Question: I'm having difficulty returning data from my service to my view in AngularJS. Here is what I have at the moment. I also tried something like this, but had the same result. <URL>
Controller
'''
.controller('ClassCtrl', ['$scope', '$stateParams', 'ClassService', function($scope, $stateParams, ClassService) {
$scope.data = ClassService.getClass($stateParams.siteID, $stateParams.classDate, $stateParams.classID);
$scope.$apply(); // I thought this my do it?
}])
'''
Service
'''
.factory('ClassService', ['$http', function ($http) {
return {
getClass: function(parm1, parm2, parm3) {
var classData = {};
var url = 'http://somesoapservice.com';
var sr = '<?xml version="1.0" encoding="UTF-8"?>' +
'<soap:Envelope xmlns:soap="http://schemas.xmlsoap.org/soap/envelope/" xmlns:xsd="http://www.w3.org/2001/XMLSchema" xmlns:xsi="http://www.w3.org/2001/XMLSchema-instance">' +
'moresoapstuff' +
'</soap:Body>' +
'</soap:Envelope>';
$http({
method: 'POST',
url: url,
data: sr,
headers: {
'Content-type': 'text/xml',
'SOAPAction': 'http://somesoapservice/soapaction'
}
}).
success(function (data, status, headers, config) {
var classDetail = $(data).find('Class');
var staffFirst = classDetail.find('Staff').find('FirstName').text();
//alert(staffFirst); // This displays the first name. Great!
classData = {
staffFirst: staffFirst
};
return classData;
}).
error(function(data, status, headers, config) {
alert('Error!');
});
return classData;
}
}
}])
'''
View
'''
<view title="navTitle" right-buttons="rightButtons">
<content has-header="true" has-footer="true">
First Name: {{data.staffFirst}}
</content>
</view>
'''
I can see staffFirst in an alert when put inside the service, but cannot get it to appear in my view.

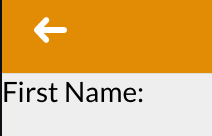
Answer: I've just started learning AngularJS and this was one of those gotcha's that I missed coming from a desktop synchronous-based development background.
The issue here is that your $Http call within your service is firing off asynchronously. Thus your code line 'return classData;' at the end of your 'getClass' is going to return before the $Http call. Therefore only the empty initialised value ('{}') of your object will be returned and that's all your view will have to access.
What you need, is to hook into the capability of the Angular framework. A promise essentially allows you to place a method callback on itself so that when an asynchronous operation is complete, your code logic is assured to fire in a synchronous manner.
Your code would need to change as follows:
We first need to inject the promise library into your factory
'''
.factory('ClassService', ['$http','$q' function ($http, $q) {
'''
Your factory return will be:
'''
getClass: function(parm1, parm2, parm3) {
var classData = {};
var url = 'http://somesoapservice.com';
var sr = '<?xml version="1.0" encoding="UTF-8"?>' +
'<soap:Envelope
xmlns:soap="http://schemas.xmlsoap.org/soap
/envelope/" xmlns:xsd="http://www.w3.org/2001/XMLSchema"
xmlns:xsi="http://www.w3.org/2001/XMLSchema-instance">' +
'moresoapstuff' +
'</soap:Body>' +
'</soap:Envelope>';
var deferred = $q.defer(); // our promise object
$http({
method: 'POST',
url: url,
data: sr,
headers: {
'Content-type': 'text/xml',
'SOAPAction': 'http://somesoapservice/soapaction'
}
}).
success(function (data, status, headers, config) {
var classDetail = $(data).find('Class');
var staffFirst = classDetail.find('Staff')
.find('FirstName').text();
//alert(staffFirst); // This displays the first name. Great!
classData = {
staffFirst: staffFirst
};
deferred.resolve(classData); //At this point our promise is "resolved"
return deferred.promise;
}).
error(function(data, status, headers, config) {
deferred.reject("Error!");
return deferred.promise;
});
}
'''
Your controller
'''
.controller('ClassCtrl', ['$scope', '$stateParams', 'ClassService', function($scope, $stateParams, ClassService) {
ClassService.getClass($stateParams.siteID, $stateParams.classDate, $stateParams.classID)
.then(function(data){
$scope.data = data; //This callback will only execute once the $http success has completed.
})
.fail(function(error){
alert(error);
});
}])
'''